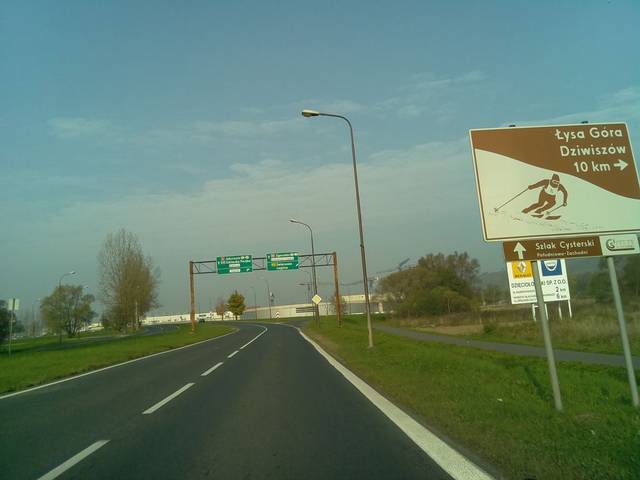
Region: Germany
Coordinates: 50.919, 15.769